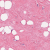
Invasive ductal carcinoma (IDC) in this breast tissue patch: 0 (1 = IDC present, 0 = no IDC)